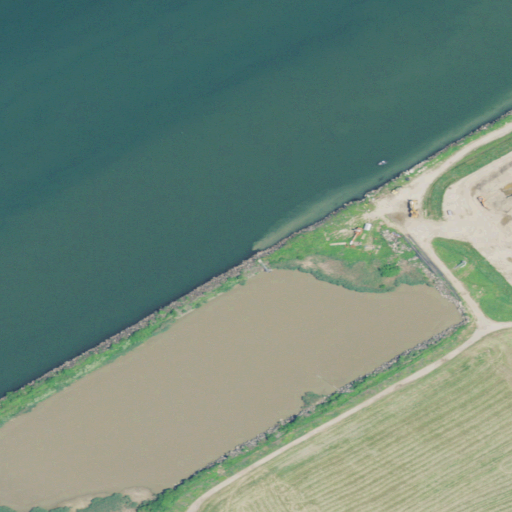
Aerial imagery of depression(s) in Ohio named East Basin containing open water, low intensity development, grassland, barren land, medium intensity development, high intensity development, and open development